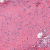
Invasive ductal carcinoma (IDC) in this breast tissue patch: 0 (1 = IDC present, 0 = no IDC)